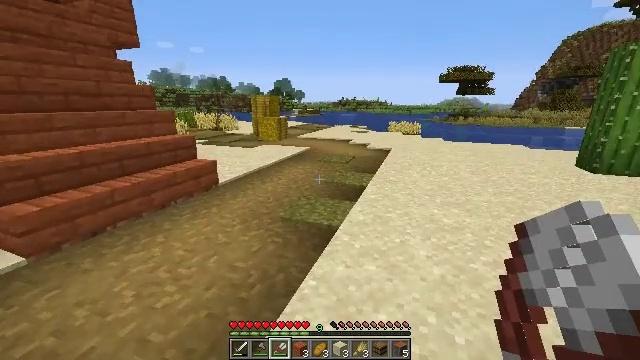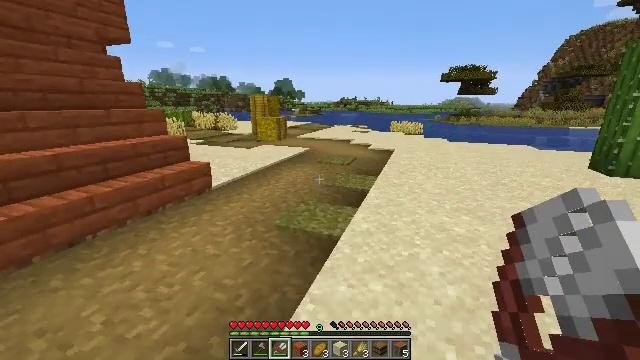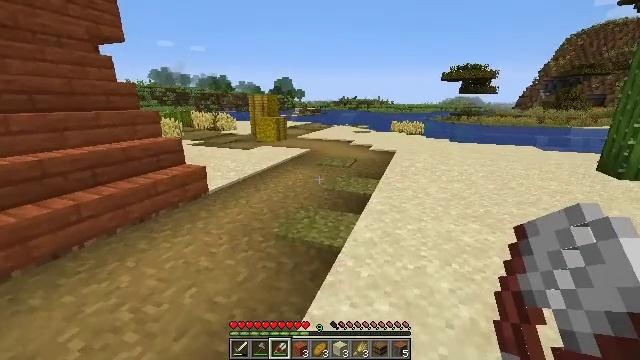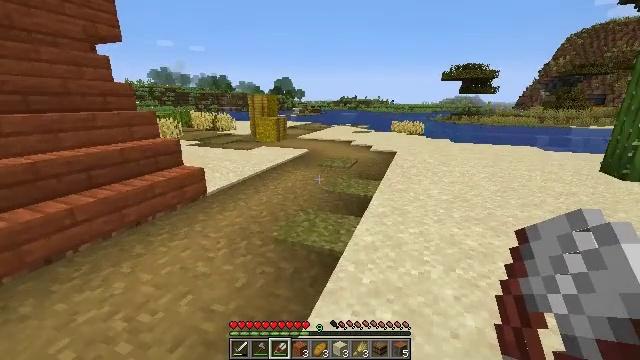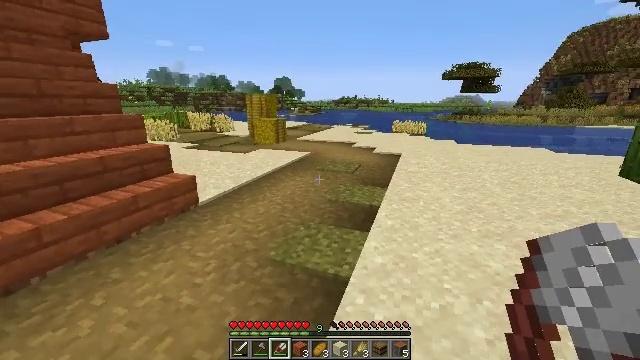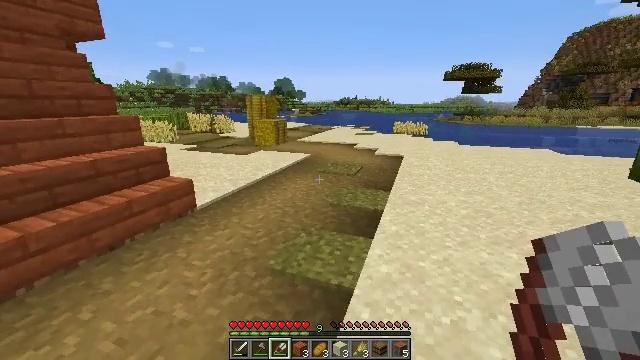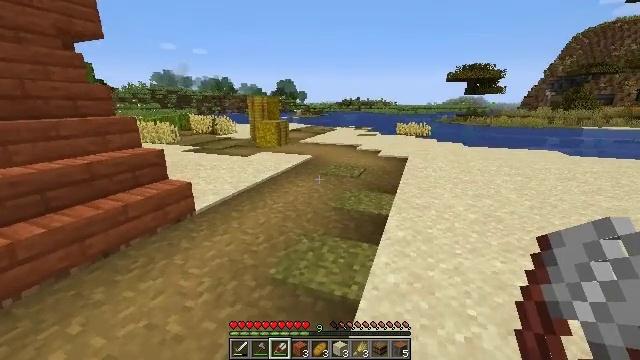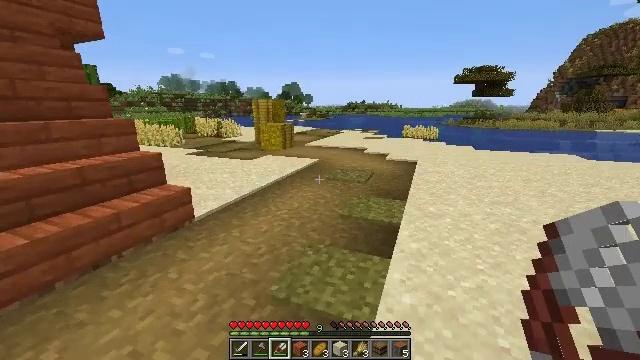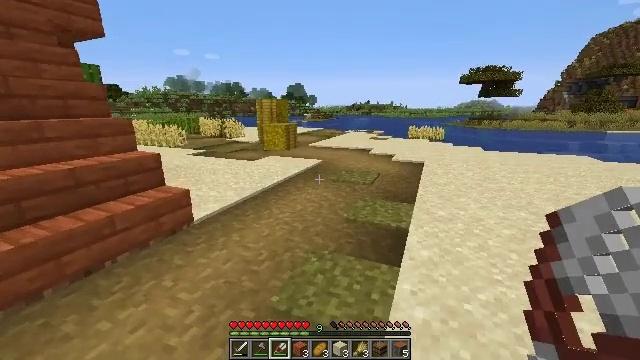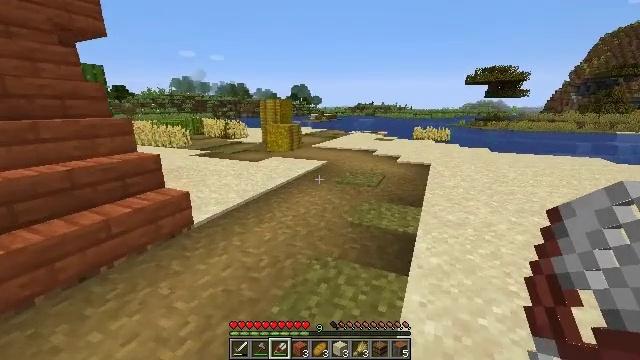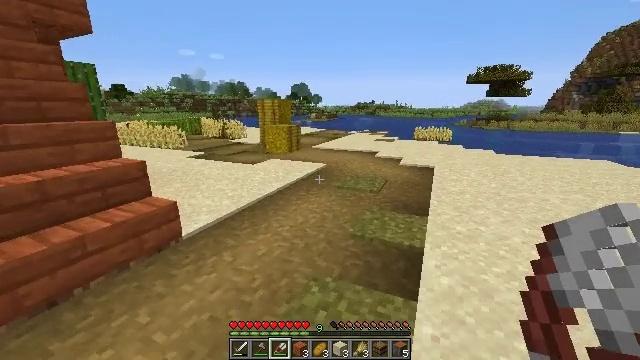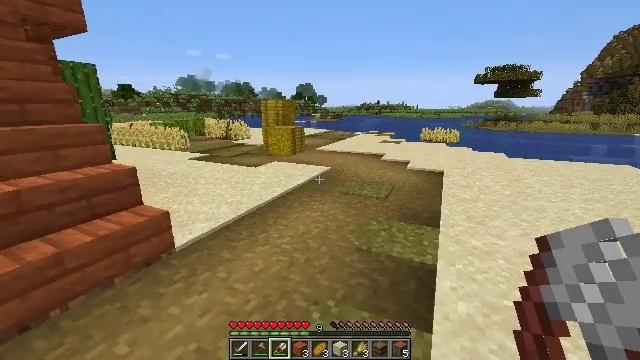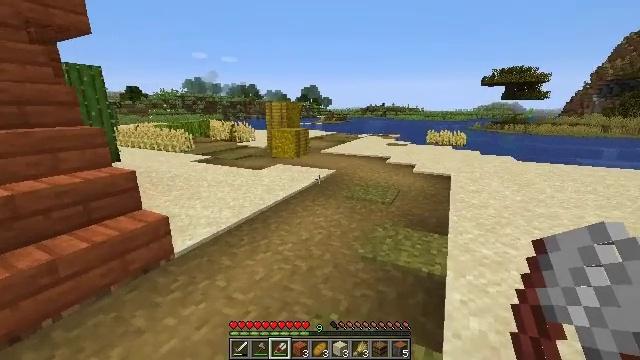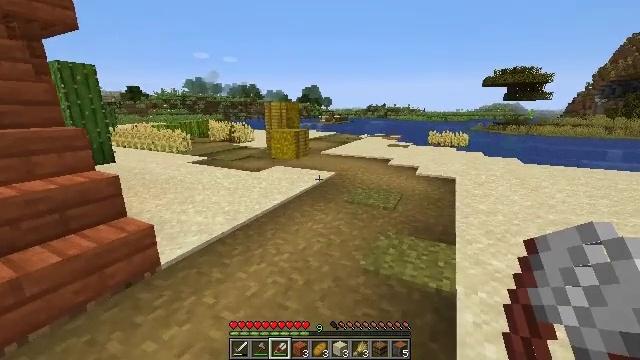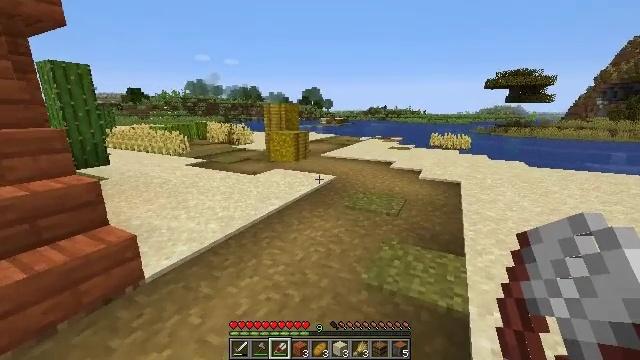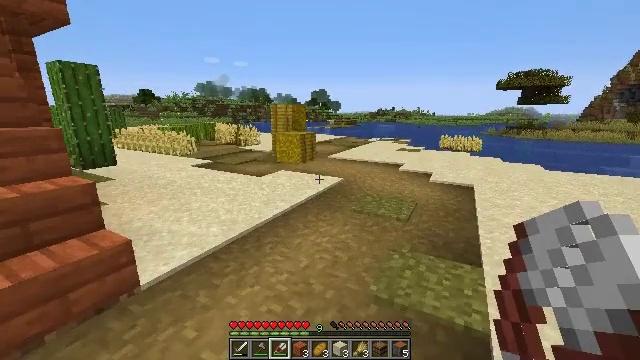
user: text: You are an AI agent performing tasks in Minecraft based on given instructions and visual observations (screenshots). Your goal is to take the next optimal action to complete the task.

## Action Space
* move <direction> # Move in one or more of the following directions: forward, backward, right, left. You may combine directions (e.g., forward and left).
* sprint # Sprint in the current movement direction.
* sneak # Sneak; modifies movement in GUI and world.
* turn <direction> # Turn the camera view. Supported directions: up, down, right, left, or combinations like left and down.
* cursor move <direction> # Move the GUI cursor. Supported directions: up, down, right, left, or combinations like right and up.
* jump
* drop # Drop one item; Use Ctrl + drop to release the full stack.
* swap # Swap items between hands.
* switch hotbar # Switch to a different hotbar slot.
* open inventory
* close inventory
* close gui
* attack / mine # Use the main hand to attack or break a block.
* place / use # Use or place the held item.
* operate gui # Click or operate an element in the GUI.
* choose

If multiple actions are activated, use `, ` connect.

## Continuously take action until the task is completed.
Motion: motion action
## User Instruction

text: Drop a bread.
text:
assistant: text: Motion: move forward
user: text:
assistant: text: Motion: move forward
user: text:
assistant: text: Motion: move forward
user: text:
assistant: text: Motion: move forward
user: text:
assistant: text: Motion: move forward
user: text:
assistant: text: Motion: move forward
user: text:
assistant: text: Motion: move forward, turn left
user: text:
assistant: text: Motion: move forward
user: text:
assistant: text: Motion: move forward
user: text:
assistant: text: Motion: move forward
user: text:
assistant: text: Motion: move forward, turn left
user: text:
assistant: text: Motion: move forward, turn left
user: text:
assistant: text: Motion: move forward
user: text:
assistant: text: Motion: move forward
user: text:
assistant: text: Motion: move forward, turn left
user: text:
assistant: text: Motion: move forward, turn left
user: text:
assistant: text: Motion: move forward, turn left
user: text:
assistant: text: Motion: move forward, turn left
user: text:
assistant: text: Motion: move forward, turn left
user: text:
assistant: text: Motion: move forward, turn left
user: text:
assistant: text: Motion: move forward, turn left
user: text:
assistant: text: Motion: move forward, turn left
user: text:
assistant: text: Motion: move forward, turn left
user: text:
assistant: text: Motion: move forward
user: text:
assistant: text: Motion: move forward, turn left
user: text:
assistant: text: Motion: move forward, turn left
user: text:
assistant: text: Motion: move forward
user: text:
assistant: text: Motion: move forward
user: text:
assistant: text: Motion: move forward, turn left
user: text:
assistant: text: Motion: move forward, turn left